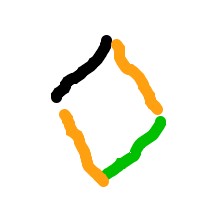
Shape: rhombus